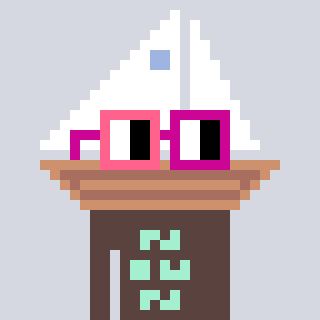
a pixel art character with square pink and red glasses, a sailboat-shaped head and a darkbrown-colored body on a cool background